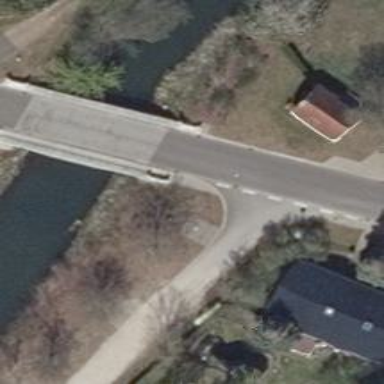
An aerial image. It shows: Secondary road with bridge.